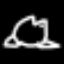
Label: frog